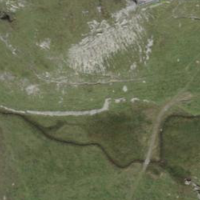
EUNIS habitat code: 23
Species observed at this site:
Parnassia palustris
Falco tinnunculus
Phoenicurus ochruros
Periparus ater